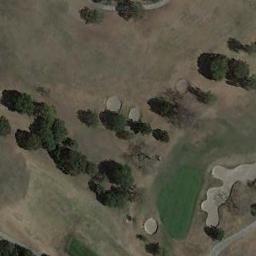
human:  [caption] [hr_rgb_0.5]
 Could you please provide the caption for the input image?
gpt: The golf course has a putting green, Some barrier trees and sandpits .

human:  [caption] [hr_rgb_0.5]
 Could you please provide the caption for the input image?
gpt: Many trees are near the golf course .

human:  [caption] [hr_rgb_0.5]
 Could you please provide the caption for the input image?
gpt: The picture shows a road with a nearly 180-degree turn .

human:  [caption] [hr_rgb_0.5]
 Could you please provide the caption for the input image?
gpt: There are several bunkers and many trees on a large green lawn on the golf course .

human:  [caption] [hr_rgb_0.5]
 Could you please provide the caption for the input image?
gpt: There are some bunkers and green trees on the golf course .